Current action and preconditions to check: trajectory_clear

Your task: For each precondition in the list above, predict whether it will hold at this action.

Consider the current scene as observed from the mobile robot's camera, and analyze the predicted future states of all dynamic agents (e.g., people, animals, vehicles, or any moving entities) within the NEXT SECOND.

IMPORTANT: Only answer "very likely" if you are absolutely certain—based on strong, clear evidence—that a dynamic agent will violate the precondition in the predicted future state. Do NOT answer "very likely" for unlikely, ambiguous, or low-probability risks.

Ask yourself for each precondition: Is there a high probability, with clear and convincing evidence, that the predicted future states of any dynamic agent will interfere with the predicted future state of the currently executing action within the NEXT SECOND, causing that precondition to fail?

Assess the risk level based on these predictions. Use "likely" or "very likely" if motions create a clear risk of interference.

Use "neutral" or "improbable" if agents are nearby but their predicted paths are clearly diverging or non-conflicting.

Failure Risk Categories: "very improbable", "improbable", "neutral", "likely", "very likely"

Answer Format: Output ONLY the probability_of_failure value from these categories: "very improbable", "improbable", "neutral", "likely", "very likely"

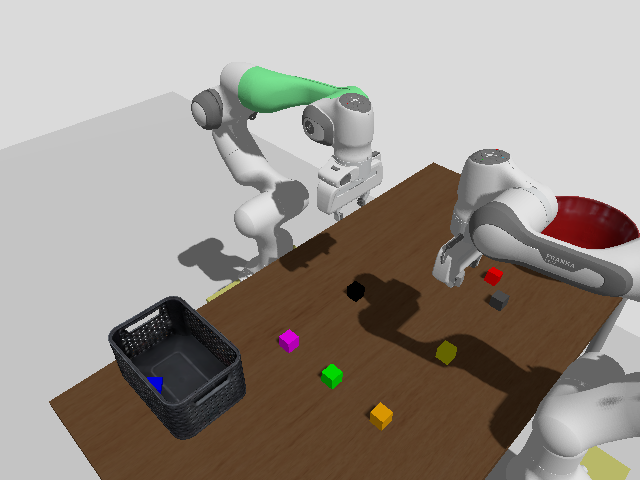

Answer: very improbable